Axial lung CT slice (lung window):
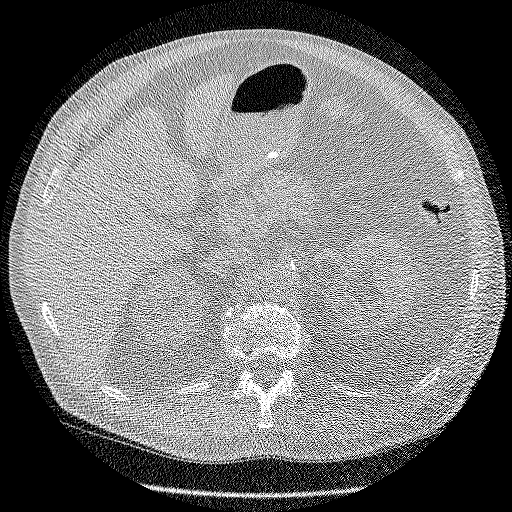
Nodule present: no